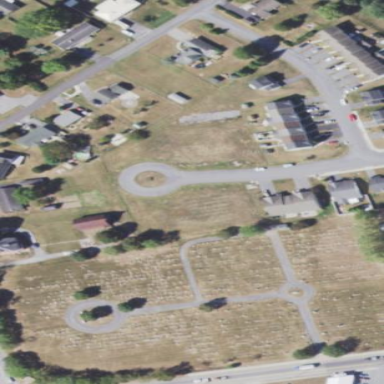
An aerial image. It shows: Cemetery.